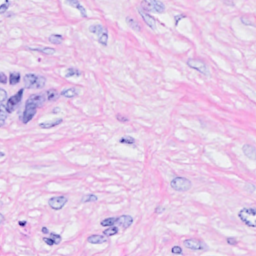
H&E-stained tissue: Breast